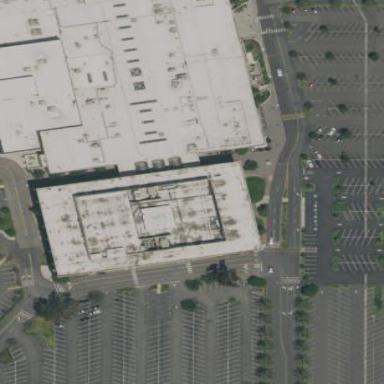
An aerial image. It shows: Department store building.